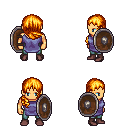
a pixel art fantasy rpg character, male body template, human, tanned skin, chain tabard jacket, teal pants, light blonde right-swept hairstyle, maroon shoes, shield, four views (front, back, left, right), 2x2 character sprite sheet, small pixel art, hard edges, no anti-aliasing